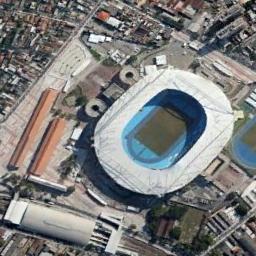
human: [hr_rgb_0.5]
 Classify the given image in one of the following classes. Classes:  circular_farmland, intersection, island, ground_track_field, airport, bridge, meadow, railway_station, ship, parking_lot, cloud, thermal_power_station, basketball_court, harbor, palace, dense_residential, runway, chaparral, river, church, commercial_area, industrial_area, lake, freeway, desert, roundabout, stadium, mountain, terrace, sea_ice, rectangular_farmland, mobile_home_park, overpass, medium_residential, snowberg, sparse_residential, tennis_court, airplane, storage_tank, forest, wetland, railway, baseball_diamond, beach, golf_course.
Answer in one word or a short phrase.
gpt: stadium